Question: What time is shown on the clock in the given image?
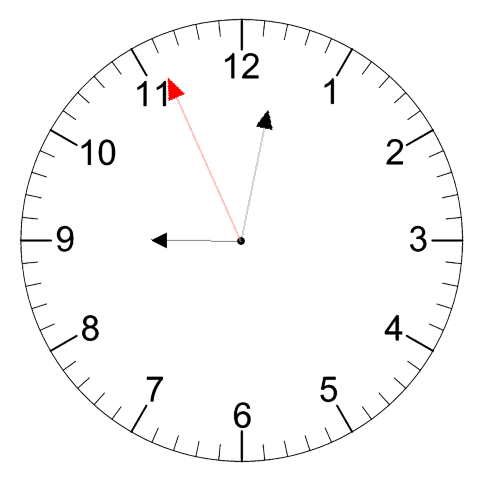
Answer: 09:01:56